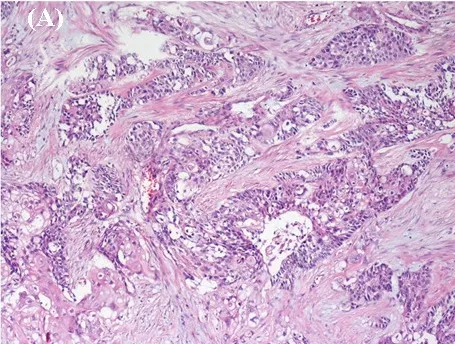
(A) These cells with local glandular and squamoid differentiation were noted in the carcinomatous component (100x).
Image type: pathology (h&e)